Question: I have a pandas DataFrame with a structure as follows:
'''
data = DataFrame({'Cat1':['A', 'B', 'B', 'C'], 'Cat2': ['X', 'Y', 'Z', 'X'], 'Counter': [0, 4, 1, 5]})
'''
Now I want to add a separate column with a ranking by Cat1 (so in this case: 1,3,2,4 as new column). My first try was:
'''
data['ranking'] = data['ranking'] + data[data['Cat1'] == 'A']['Counter'].rank(ascending=0).fillna(0)
'''
However, when I add the second Category (data['Cat1']=='B' as condition), it overrides the existing values. This is what I expected, as I have to use .add() as far as I understand. However, the same happens with the following script:
'''
data['ranking'].add(data[data['Cat1']=='A']['Counter'].rank(ascending=0))
'''
Also overrides all values where Cat1==B with NA. How can I avoid this?
Thanks in advance!
-----------------------------------------
Let's say this is my table:

And ordinary rank would give me a ranking of all numbers 1 through 12. Now what I need is a ranking based on the category and as an additional column in the original python DataFrame.
Hence, the last column should look say:
2 (second-ranked value of a)
3 (third-ranked value of a)
1 (first-ranked value of a)
1 (first-ranked value of b)
1 (first-ranked value of c)
5
2
...
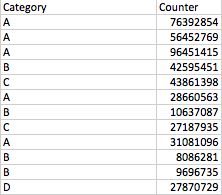
Answer: I'm not sure I understand your question correctly; maybe this one below works?
'''
data['Cat1'][data['Counter'].rank(ascending=0) - 1]
'''
----
As in the comment, my solution would be
'''
data['ranking'] = data.groupby('Cat1')['Counter'].rank(ascending=0)
'''
I can't think of anything else, sorry. Maybe others will have a different perspective..